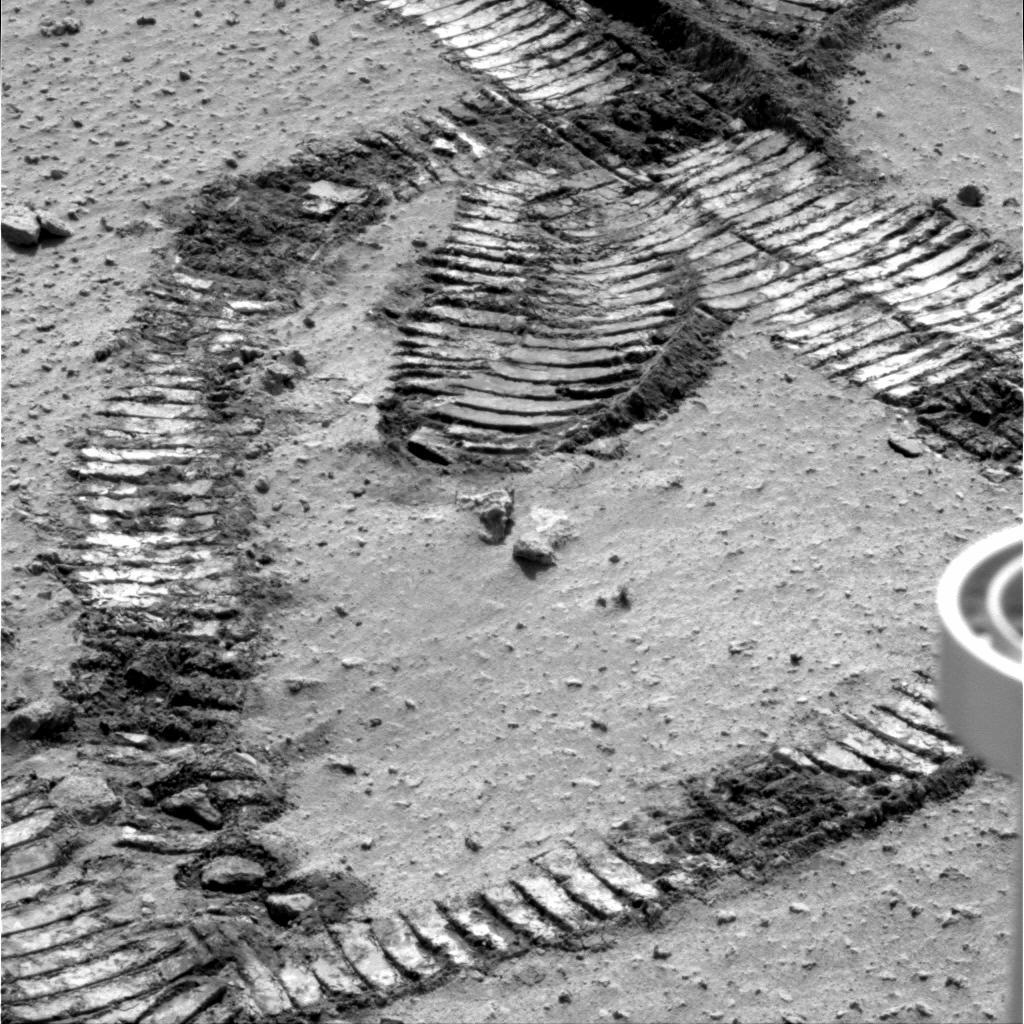
Terrain classes present: Background, Bedrock, Gravel / Sand / Soil, Rock, Track